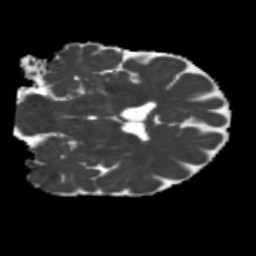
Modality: MD
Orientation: coronal
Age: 42
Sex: male
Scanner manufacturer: siemens
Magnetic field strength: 3 T
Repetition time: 5.25 s
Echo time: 0.08 s